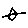
Label: bird